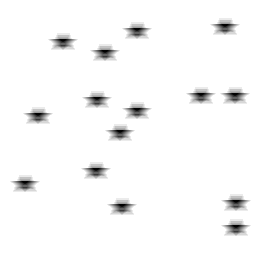
Squares: 0
Triangles: 0
Stars: 15
Total shapes: 15